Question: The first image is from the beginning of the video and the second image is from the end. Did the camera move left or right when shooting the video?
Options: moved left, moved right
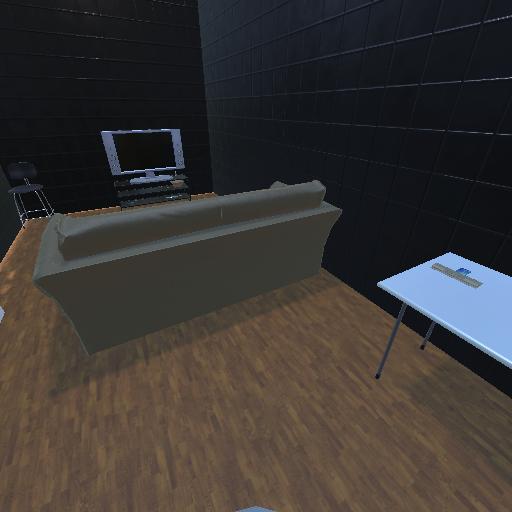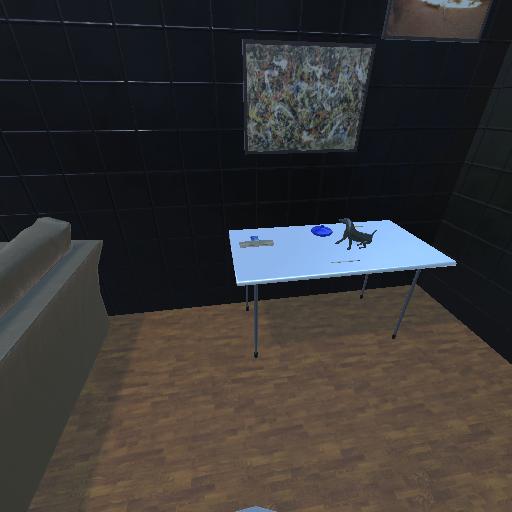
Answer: moved left